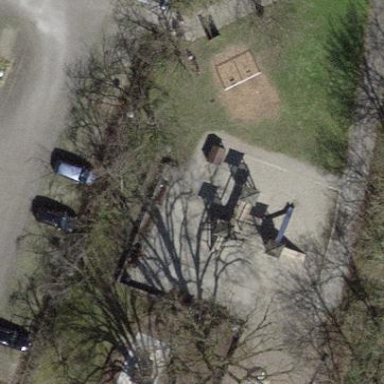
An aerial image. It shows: Playground area for leisure land.